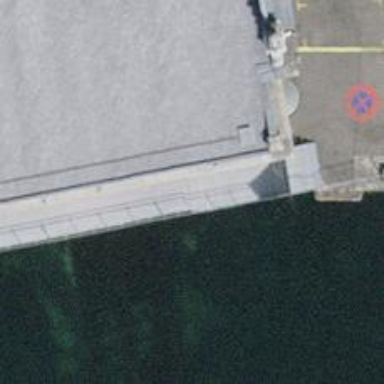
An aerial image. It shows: Bridge with metal steps.